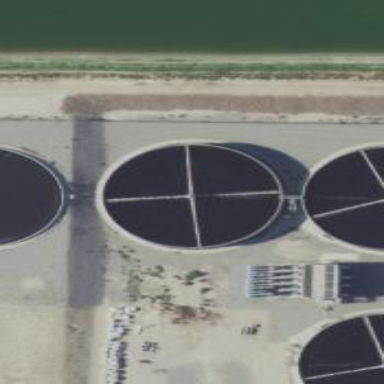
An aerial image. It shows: Wastewater basin for treating water.